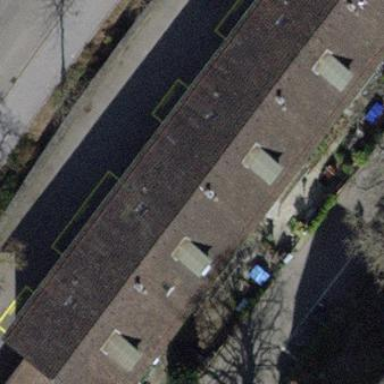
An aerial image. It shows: Industrial building with gabled tile roof.